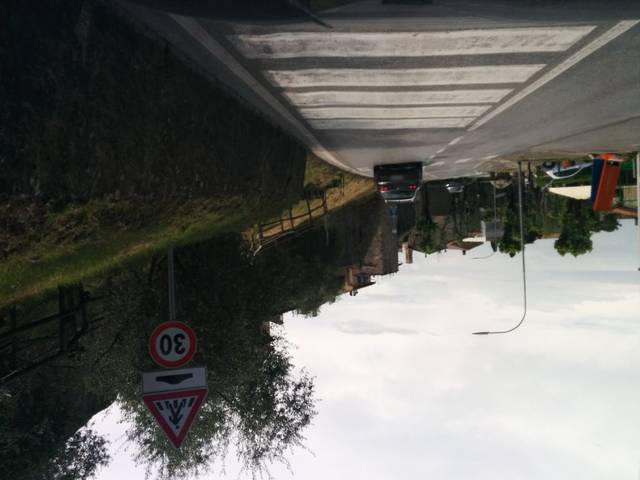
Region: Italy
Coordinates: 43.469, 11.04